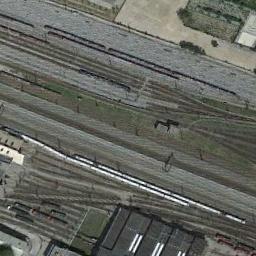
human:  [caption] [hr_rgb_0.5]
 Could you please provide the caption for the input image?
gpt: There are two trains passing by in the picture .

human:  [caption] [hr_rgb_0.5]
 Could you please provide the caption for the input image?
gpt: There are many buildings of different shapes beside the railway .

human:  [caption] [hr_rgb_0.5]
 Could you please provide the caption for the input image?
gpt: These staggered railways are flanked by some buildings .

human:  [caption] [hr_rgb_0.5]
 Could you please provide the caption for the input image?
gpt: The railway is next to the grass and houses .

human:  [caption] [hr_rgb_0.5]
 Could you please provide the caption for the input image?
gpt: There are some buildings beside the railway .